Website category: book
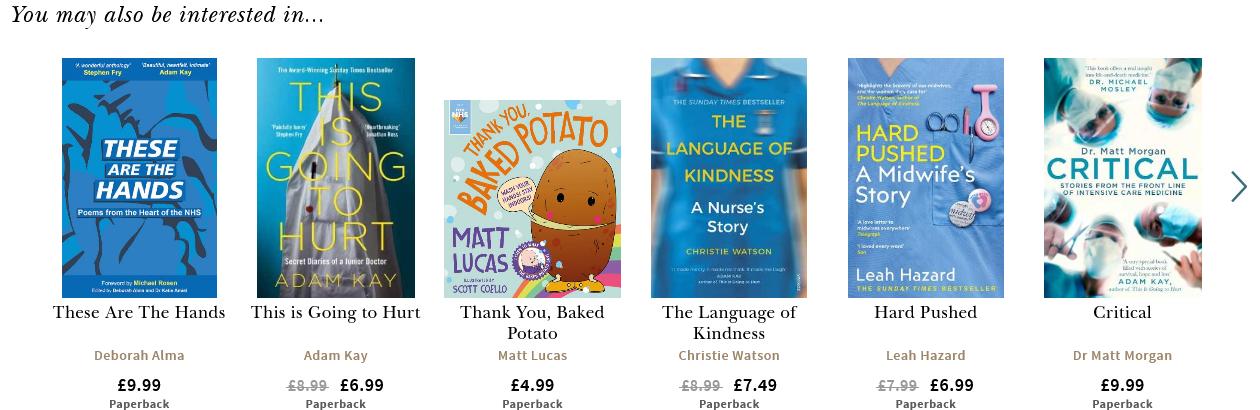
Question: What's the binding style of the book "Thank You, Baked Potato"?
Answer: Paperback

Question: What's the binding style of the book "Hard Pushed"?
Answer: Paperback

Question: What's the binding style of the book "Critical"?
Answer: Paperback

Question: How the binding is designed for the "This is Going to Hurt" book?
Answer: Paperback

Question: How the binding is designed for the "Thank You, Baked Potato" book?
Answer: Paperback

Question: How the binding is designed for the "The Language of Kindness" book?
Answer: Paperback

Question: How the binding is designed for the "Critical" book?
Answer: Paperback

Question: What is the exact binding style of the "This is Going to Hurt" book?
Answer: Paperback

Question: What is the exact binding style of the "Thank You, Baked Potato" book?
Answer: Paperback

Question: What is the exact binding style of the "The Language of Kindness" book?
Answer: Paperback

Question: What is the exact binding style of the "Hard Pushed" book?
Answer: Paperback

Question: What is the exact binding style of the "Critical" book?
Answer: Paperback

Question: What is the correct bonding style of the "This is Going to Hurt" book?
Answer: Paperback

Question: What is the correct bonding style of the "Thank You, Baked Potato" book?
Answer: Paperback

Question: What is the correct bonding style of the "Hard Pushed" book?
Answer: Paperback

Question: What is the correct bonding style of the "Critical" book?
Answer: Paperback

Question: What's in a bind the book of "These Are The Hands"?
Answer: Paperback

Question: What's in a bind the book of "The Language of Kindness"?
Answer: Paperback

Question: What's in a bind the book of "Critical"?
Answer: Paperback

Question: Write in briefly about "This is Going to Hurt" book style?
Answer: Paperback

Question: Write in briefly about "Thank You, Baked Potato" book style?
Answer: Paperback

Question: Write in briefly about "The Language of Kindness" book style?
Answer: Paperback

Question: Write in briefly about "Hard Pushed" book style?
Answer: Paperback

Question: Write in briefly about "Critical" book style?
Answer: Paperback

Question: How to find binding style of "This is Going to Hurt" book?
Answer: Paperback

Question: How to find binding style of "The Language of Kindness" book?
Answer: Paperback

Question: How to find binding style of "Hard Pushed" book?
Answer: Paperback

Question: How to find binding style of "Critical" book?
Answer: Paperback